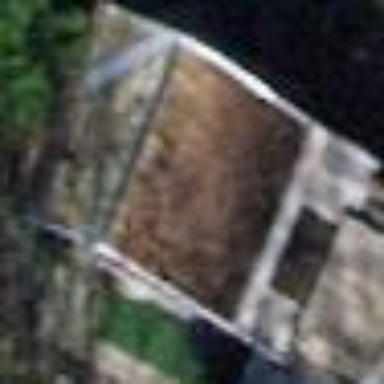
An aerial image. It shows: Shed building.